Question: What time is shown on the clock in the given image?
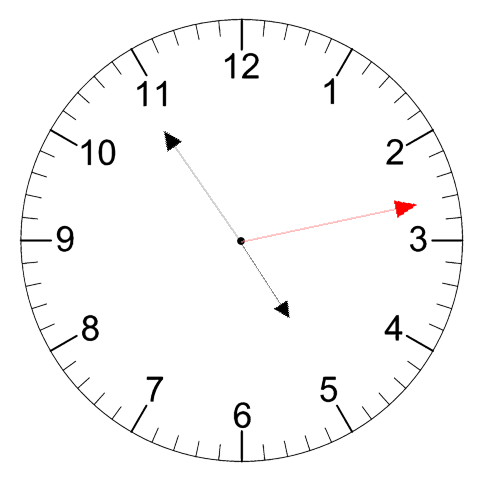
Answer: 04:54:13